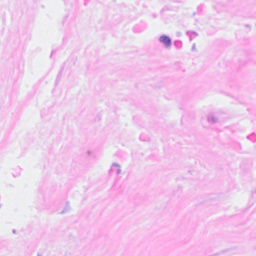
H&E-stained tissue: Breast